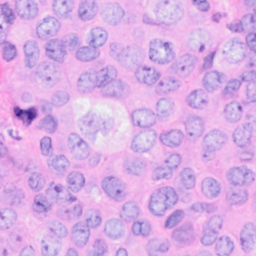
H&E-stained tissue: Breast